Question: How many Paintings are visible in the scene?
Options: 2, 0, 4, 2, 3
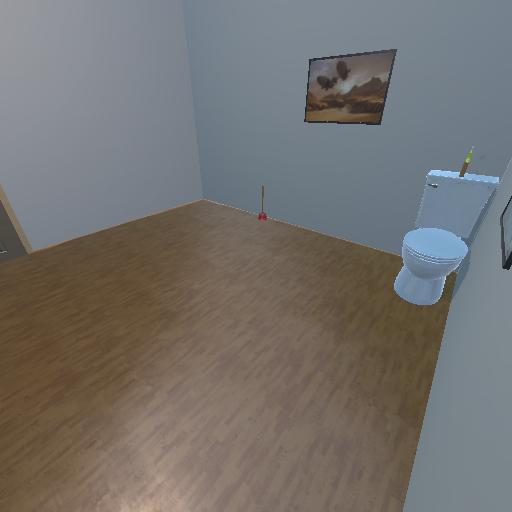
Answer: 2